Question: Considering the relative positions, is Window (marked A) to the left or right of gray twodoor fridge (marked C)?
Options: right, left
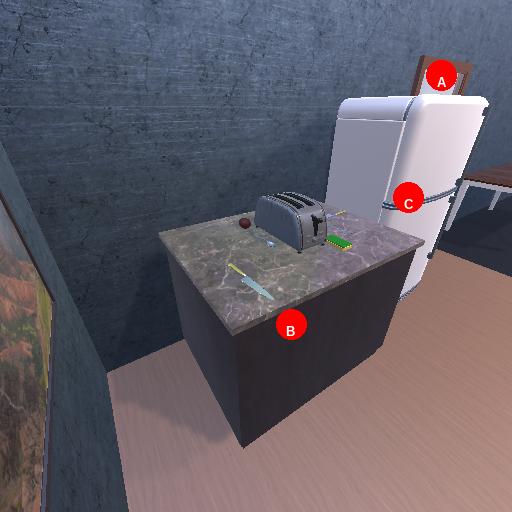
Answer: right